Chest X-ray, AP view. Patient: 25 years old, sex M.
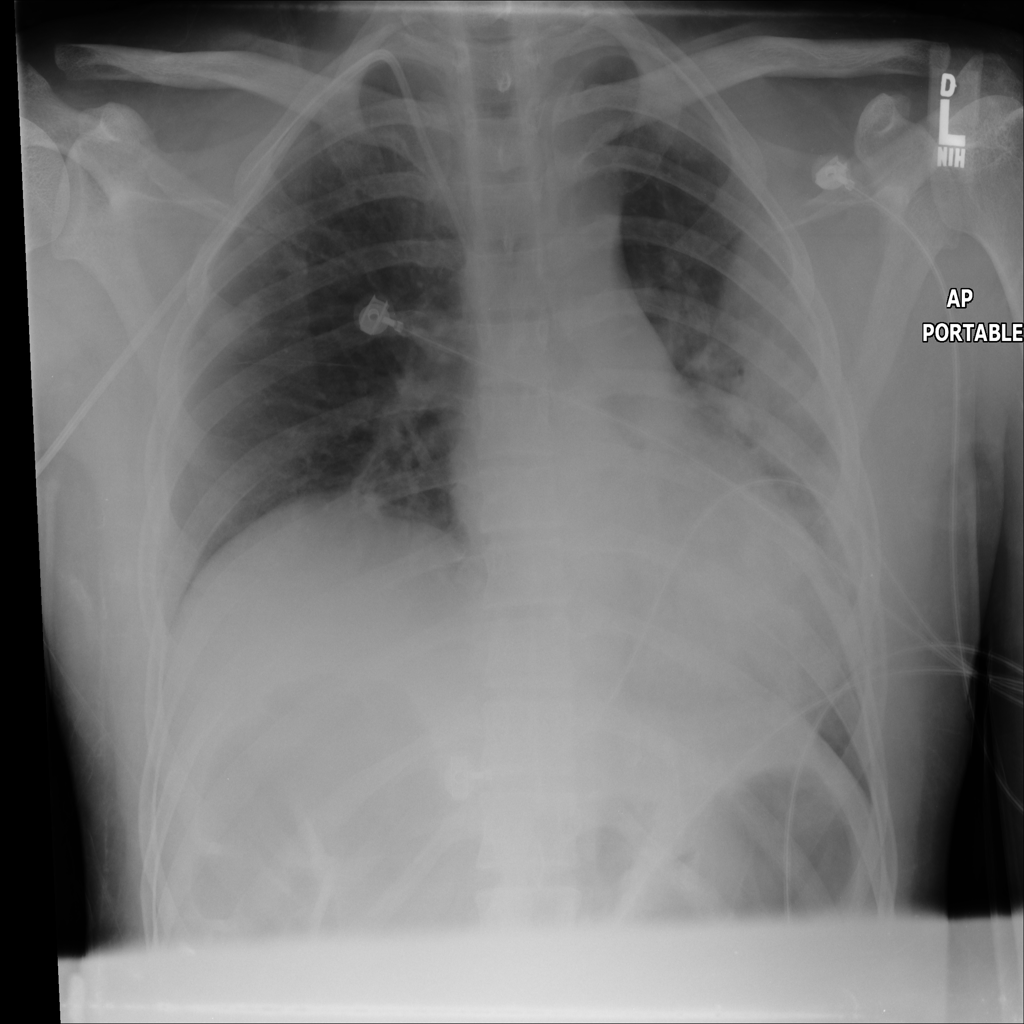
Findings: Consolidation, Nodule